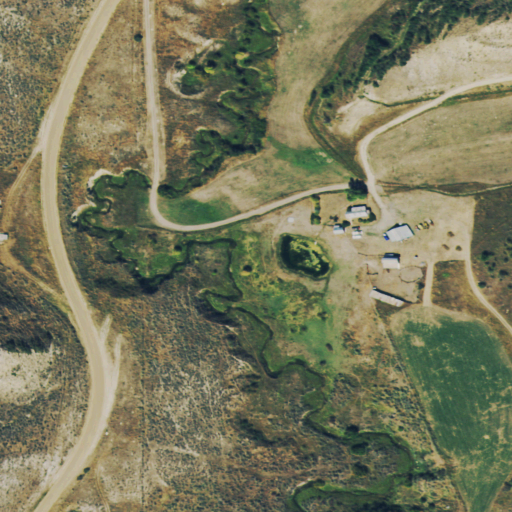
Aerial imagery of valley in Colorado named Moody Gulch containing shrub, deciduous forest, woody wetlands, open development, and evergreen forest